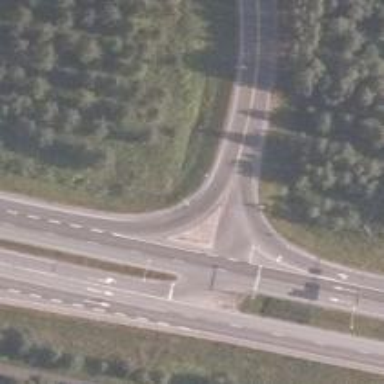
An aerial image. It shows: Trunk link road with asphalt surface.